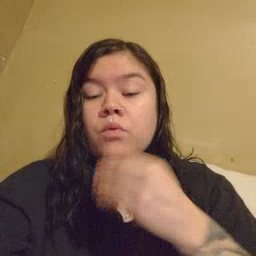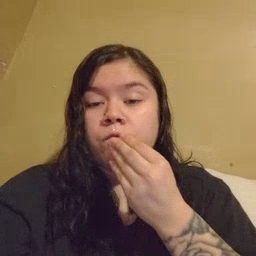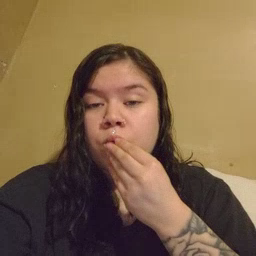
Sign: food